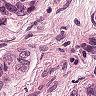
Metastatic tissue present: yes